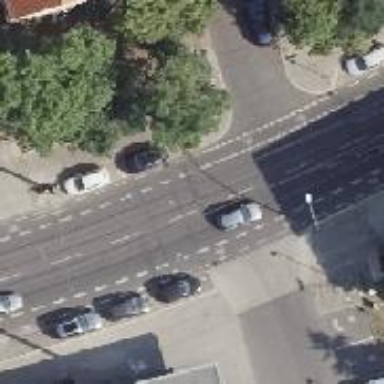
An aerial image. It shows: Tram crossing on the railway.